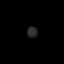
Tissue: lung
Cell type: Endothelial cells
Senescence score: 0.2235
Nuclear area (px): 111
Mean DAPI intensity: 41.667